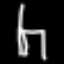
Label: chair